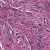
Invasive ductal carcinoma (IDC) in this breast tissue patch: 1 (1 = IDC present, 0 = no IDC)